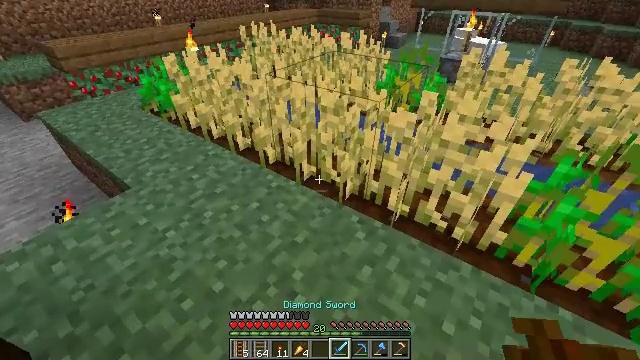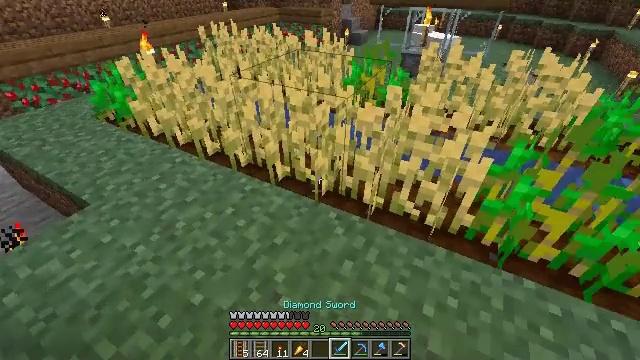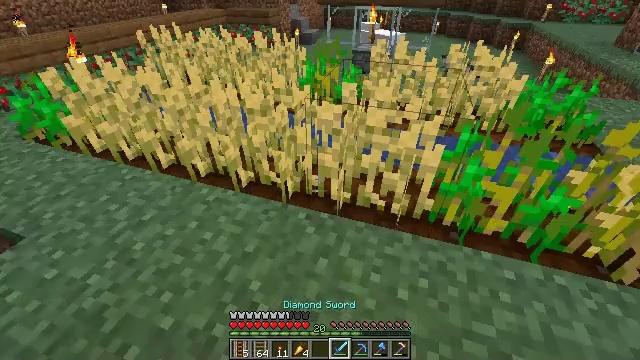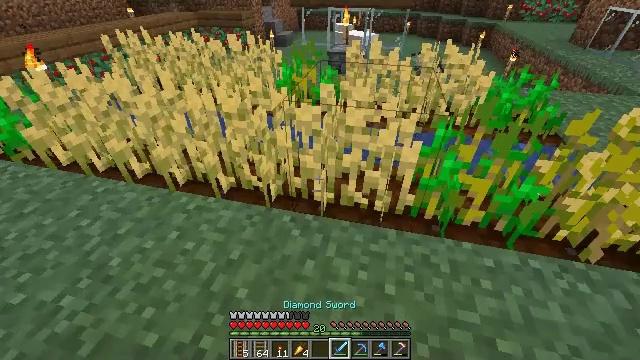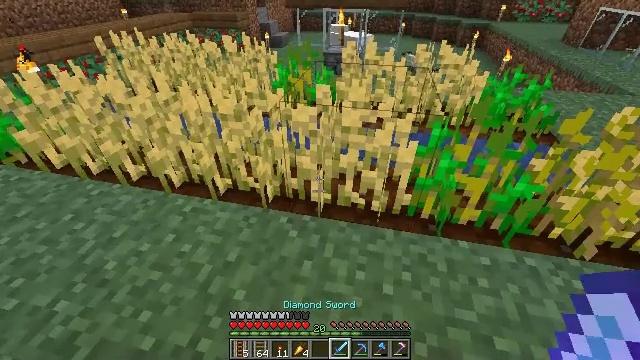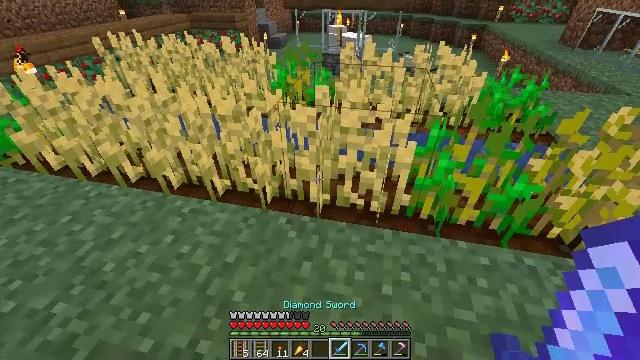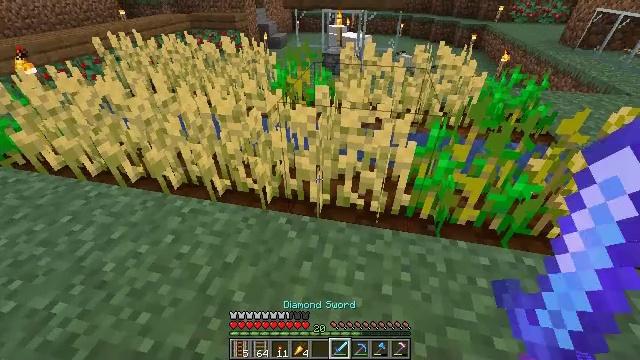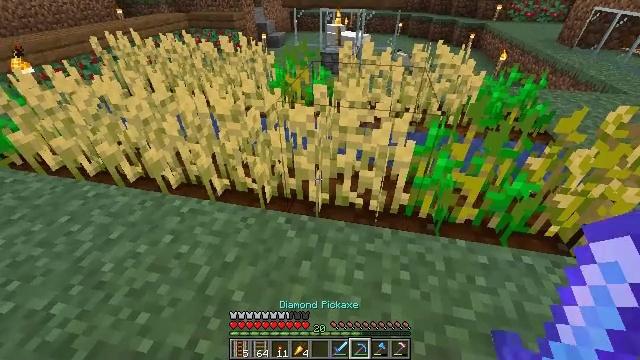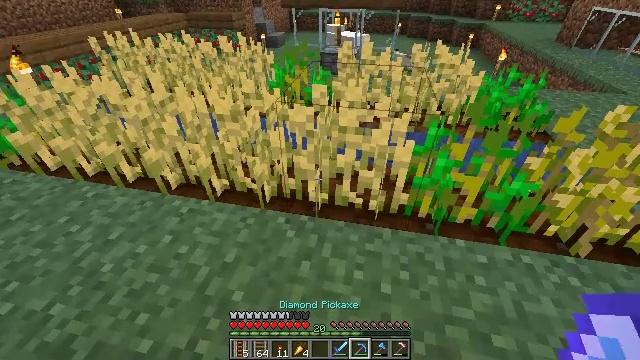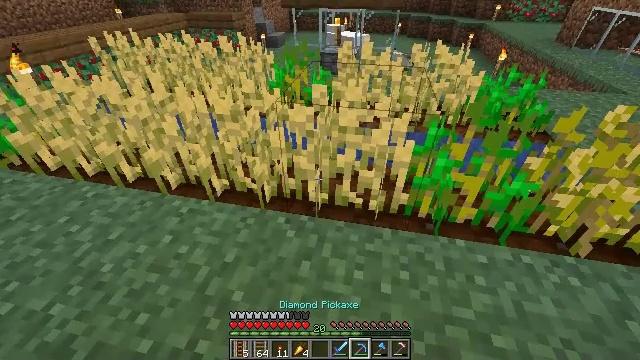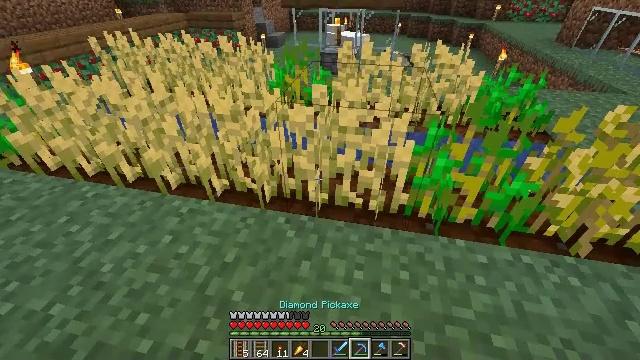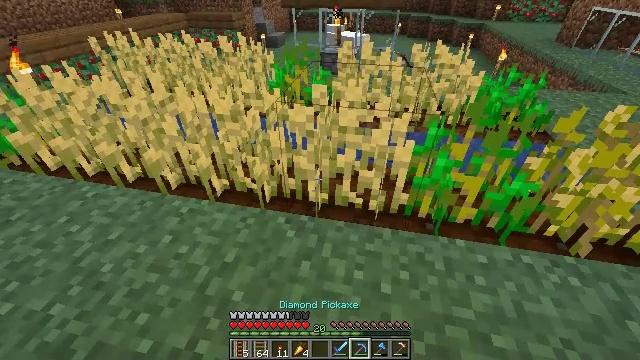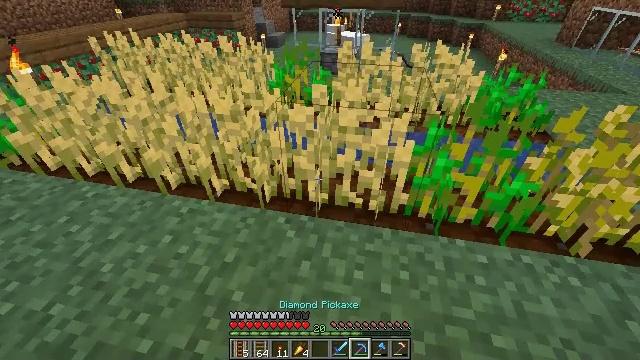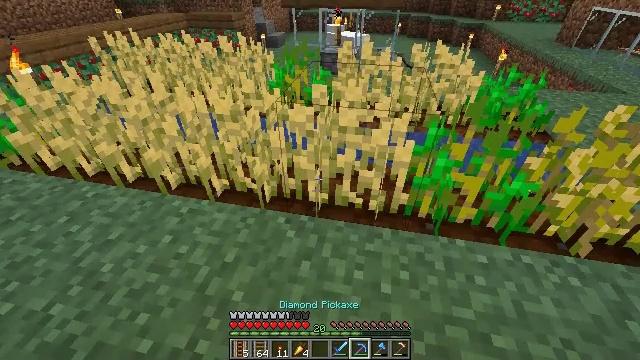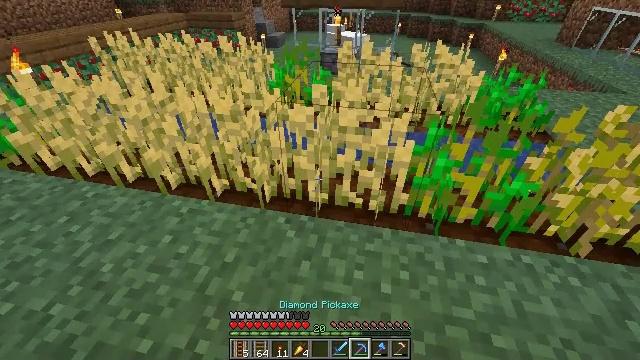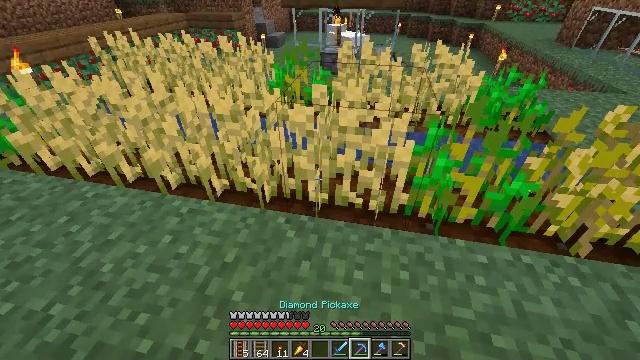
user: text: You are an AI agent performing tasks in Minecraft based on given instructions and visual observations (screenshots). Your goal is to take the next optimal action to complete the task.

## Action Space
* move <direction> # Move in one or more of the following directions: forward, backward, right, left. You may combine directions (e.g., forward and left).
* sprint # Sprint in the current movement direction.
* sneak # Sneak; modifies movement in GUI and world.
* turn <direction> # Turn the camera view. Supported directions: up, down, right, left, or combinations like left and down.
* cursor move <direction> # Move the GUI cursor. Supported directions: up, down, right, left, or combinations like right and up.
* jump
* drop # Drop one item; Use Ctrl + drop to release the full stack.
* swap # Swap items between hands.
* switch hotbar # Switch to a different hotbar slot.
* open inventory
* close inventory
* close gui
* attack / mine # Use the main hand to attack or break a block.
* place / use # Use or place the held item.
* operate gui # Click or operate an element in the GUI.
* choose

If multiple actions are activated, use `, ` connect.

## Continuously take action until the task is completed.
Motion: motion action
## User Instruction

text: Harvest wheat from the field.
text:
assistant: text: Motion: turn right
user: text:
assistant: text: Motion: turn right
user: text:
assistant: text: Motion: turn right
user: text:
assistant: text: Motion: no_op
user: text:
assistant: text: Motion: no_op
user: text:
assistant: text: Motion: no_op
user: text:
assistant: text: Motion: no_op
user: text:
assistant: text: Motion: no_op
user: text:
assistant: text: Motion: no_op
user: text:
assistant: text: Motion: no_op
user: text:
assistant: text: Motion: no_op
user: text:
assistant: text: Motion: no_op
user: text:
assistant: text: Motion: no_op
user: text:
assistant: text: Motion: no_op
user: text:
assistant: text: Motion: no_op
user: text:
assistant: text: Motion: no_op
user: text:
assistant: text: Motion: no_op
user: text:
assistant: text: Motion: no_op
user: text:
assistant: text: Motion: no_op
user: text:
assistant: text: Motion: no_op
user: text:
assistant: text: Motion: no_op
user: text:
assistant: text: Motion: no_op
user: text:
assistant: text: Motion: no_op
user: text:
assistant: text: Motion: no_op
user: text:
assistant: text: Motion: no_op
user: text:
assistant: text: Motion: no_op
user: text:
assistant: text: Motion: no_op
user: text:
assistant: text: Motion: no_op
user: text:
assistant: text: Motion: no_op
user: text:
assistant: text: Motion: no_op